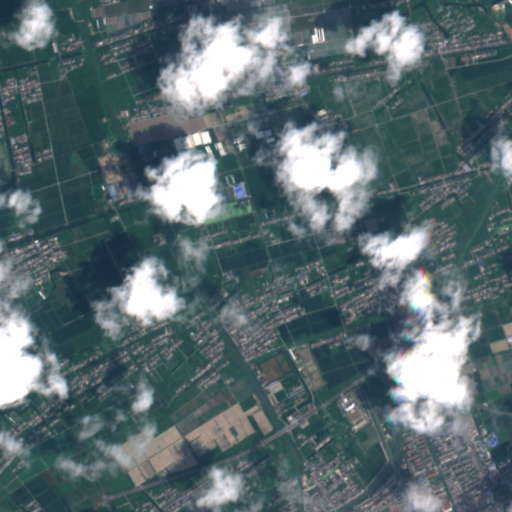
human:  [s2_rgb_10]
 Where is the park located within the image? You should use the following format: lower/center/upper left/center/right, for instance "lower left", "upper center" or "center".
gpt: The park is located in the lower right of the image.
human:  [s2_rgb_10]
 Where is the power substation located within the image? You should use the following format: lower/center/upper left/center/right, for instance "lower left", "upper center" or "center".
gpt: The power substation is located in the lower center of the image.
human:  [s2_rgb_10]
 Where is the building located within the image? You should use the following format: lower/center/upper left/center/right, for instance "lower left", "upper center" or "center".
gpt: There is no building in the image.